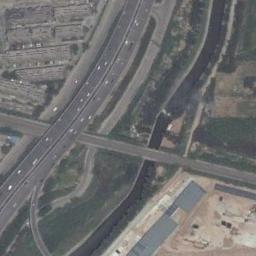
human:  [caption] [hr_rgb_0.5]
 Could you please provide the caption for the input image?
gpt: The overpass is over the roads and a river is next to the overpass .

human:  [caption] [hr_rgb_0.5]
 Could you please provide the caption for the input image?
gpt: There are many trees and buildings beside the overpass .

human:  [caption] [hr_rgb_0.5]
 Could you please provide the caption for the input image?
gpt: Below this overpass is a four-lane highway .

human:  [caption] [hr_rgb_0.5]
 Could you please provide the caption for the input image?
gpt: The overpass is on the grass next to some houses .

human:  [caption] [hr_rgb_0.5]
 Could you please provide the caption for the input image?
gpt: There are some green meadows and a river beside the overpass .